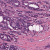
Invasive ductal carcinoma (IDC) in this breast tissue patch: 1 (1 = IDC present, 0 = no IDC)